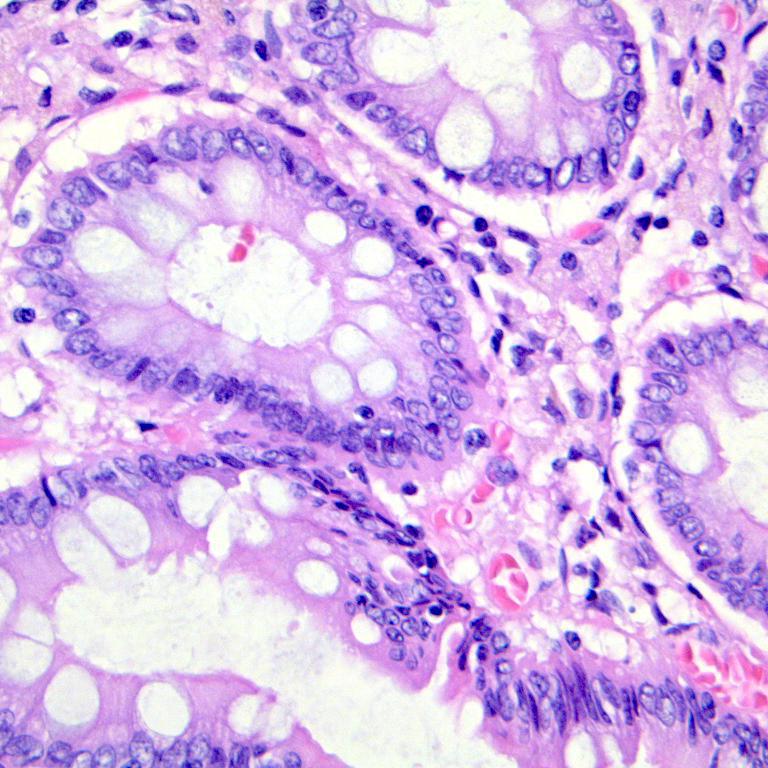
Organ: colon
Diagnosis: benign